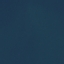
Land use / land cover class: SeaLake